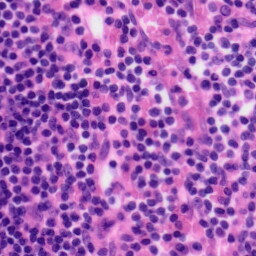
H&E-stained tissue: Tonsil